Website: apple
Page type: account-selection
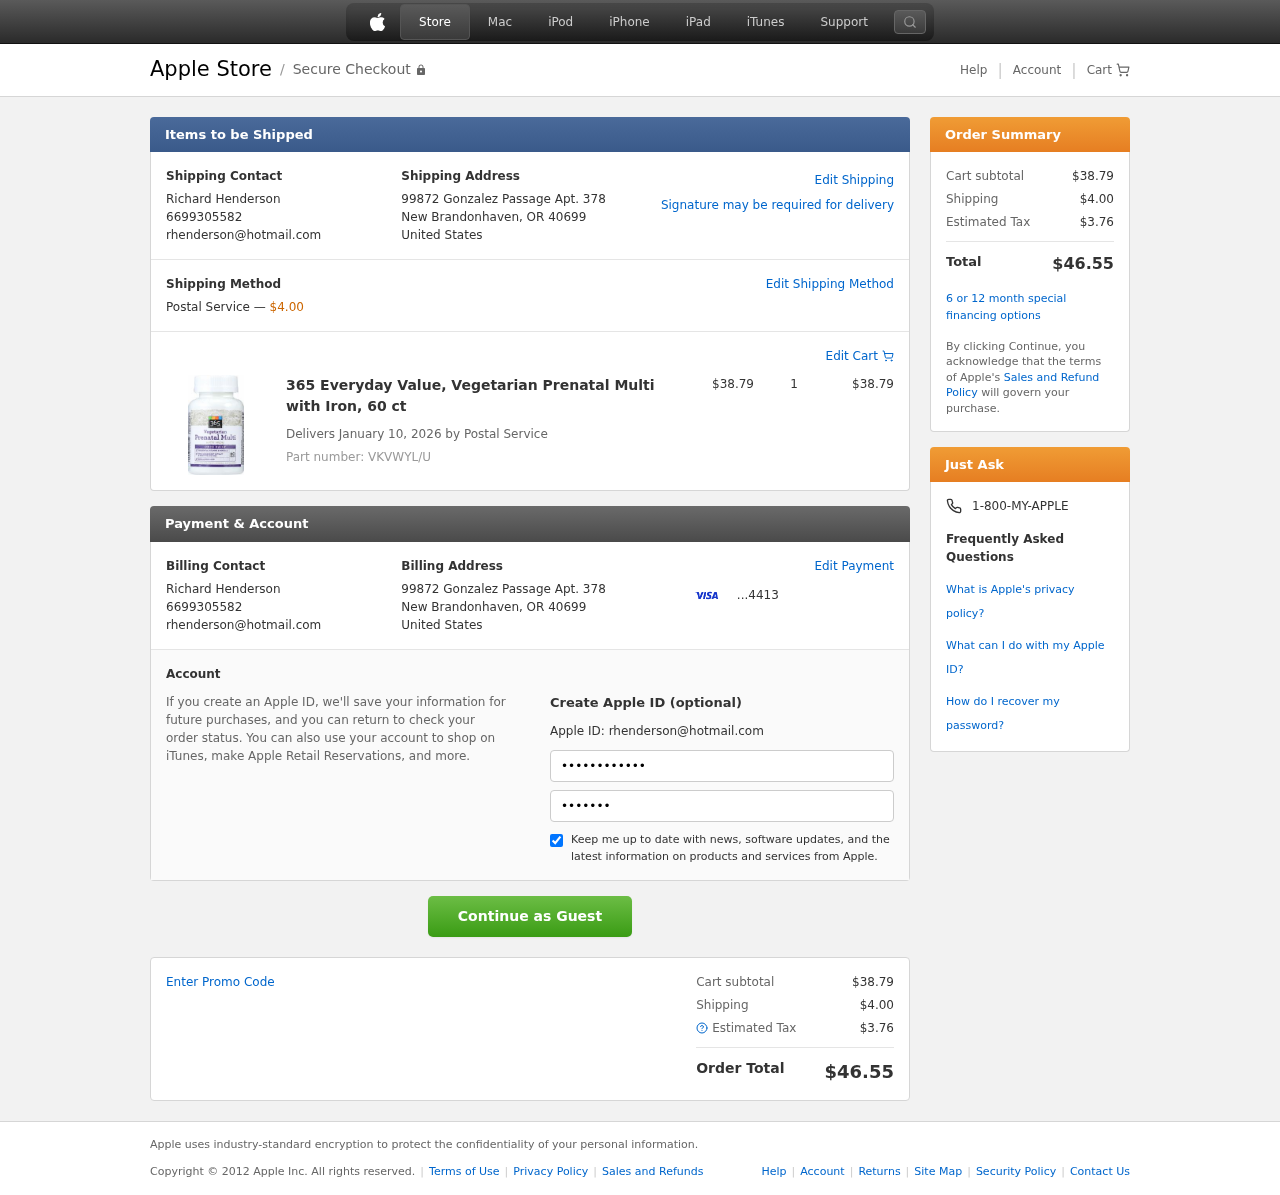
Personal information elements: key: PII_CARD_LAST4
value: ...4413
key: PII_CITY_STATE_ZIP
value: New Brandonhaven, OR 40699
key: PII_COUNTRY
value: United States
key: PII_EMAIL
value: rhenderson@hotmail.com
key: PII_FULLNAME
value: Richard Henderson
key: PII_PHONE
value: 6699305582
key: PII_STREET
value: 99872 Gonzalez Passage Apt. 378
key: PII_FIRSTNAME
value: Richard
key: PII_LASTNAME
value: Henderson
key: PII_FULLNAME2
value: Richard Henderson
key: PII_FULLNAME3
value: Richard Henderson
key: PII_FIRSTNAME2
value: Richard
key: PII_FIRSTNAME3
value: Richard
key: PII_LASTNAME2
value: Henderson
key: PII_LASTNAME3
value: Henderson
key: PII_FIRSTNAME_DERIVED
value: Richard
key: PII_LASTNAME_DERIVED
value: Henderson
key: PII_FULLNAME_DERIVED
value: Richard Henderson
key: PII_NAME_FULL_DERIVED
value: Richard Henderson
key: PII_PHONE_LINE
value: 5582
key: PII_PHONE_SUFFIX
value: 5582
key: PII_PHONE2
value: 6699305582
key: PII_PHONE3
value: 6699305582
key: PII_PHONE_NUMERIC
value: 6699305582
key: PII_PHONE_LINE_NUMERIC
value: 5582
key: PII_PHONE_SUFFIX_NUMERIC
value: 5582
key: PII_PHONE2_NUMERIC
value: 6699305582
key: PII_PHONE3_NUMERIC
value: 6699305582
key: PII_PHONE_DIGITS
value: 6699305582
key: PII_PHONE_LAST4
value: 5582
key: PII_EMAIL2
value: rhenderson@hotmail.com
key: PII_EMAIL3
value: rhenderson@hotmail.com
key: PII_CITY
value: New Brandonhaven
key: PII_STATE_ABBR
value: OR
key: PII_POSTCODE
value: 40699
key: PII_POSTCODE_FULL
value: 40699
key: PII_CITY_STATE
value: New Brandonhaven, OR
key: PII_POSTCODE_NUMERIC
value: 40699
Product elements: key: PRODUCT1_NAME
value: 365 Everyday Value, Vegetarian Prenatal Multi with Iron, 60 ct
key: PRODUCT1_PRICE
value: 38.79
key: PRODUCT1_QUANTITY
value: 1
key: PRODUCT_PART_NUMBER
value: Part number: VKVWYL/U
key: PRODUCT_TOTAL
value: $38.79
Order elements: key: ORDER_SHIPPING_COST
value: $4.00
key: ORDER_DELIVERY_DATE
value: Delivers January 10, 2026 by Postal Service
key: ORDER_SUBTOTAL
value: $38.79
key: ORDER_TAX
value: $3.76
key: ORDER_TOTAL
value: $46.55